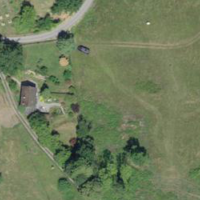
EUNIS habitat code: 52
Species observed at this site:
Cedrus deodara